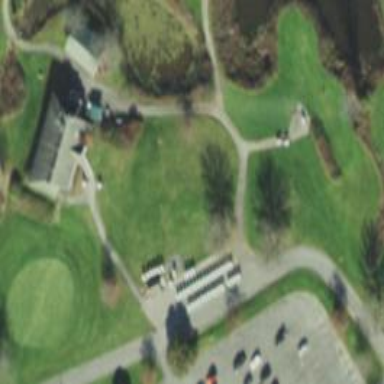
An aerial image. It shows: Path for both road and golf.